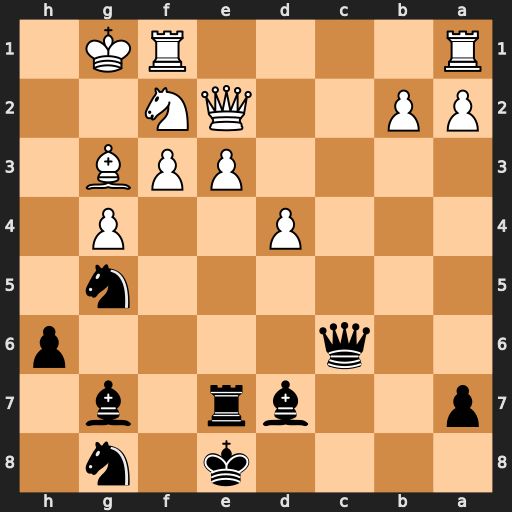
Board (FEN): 4k1n1/p2br1b1/2q4p/6n1/3P2P1/4PPB1/PP2QN2/R4RK1
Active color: b
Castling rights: -
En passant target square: -
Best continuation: Nxf3+ Qxf3 Qxf3